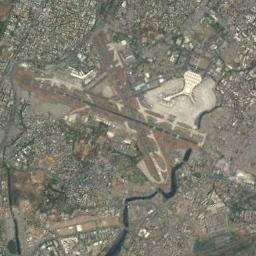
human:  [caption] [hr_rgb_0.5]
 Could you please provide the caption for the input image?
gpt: An airport is surrounded by many buildings with a river pass by .

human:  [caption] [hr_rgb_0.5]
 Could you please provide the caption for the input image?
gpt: An airport with two intersecting runways, An open area and a white terminal in the vacant lot and dense residential areas around the airport .

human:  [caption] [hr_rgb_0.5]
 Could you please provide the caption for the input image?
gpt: A complex airport in a cluster of urban residents .

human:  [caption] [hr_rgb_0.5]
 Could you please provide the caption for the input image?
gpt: The airport is surrounded by neat terraces .

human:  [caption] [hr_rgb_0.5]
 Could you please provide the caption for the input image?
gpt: Two roads intersect at the airport .